Interaction volume radius: 10 \u00c5
Interaction volume height: 40 \u00c5
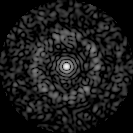
Disorder parameter: 0.8431